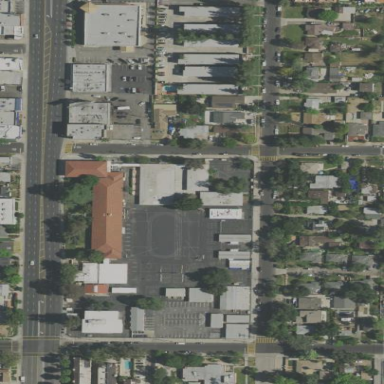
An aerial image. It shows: School.